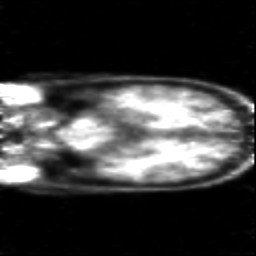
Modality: PET
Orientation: coronal
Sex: female
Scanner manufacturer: siemens